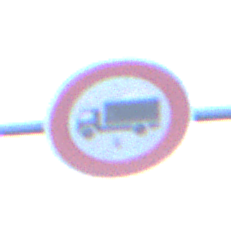
Verkehrszeichen: VerbotFuerKraftfahrzeugeUeberDreiKommaFuenfTonnen
Umgebung: Outdoor, Nature
Tageszeit: MorningAfternoon
Wetter: PartlyCloudy
Licht: Natural
Jahreszeit: NotSpecified
Kontrast: MediumContrast